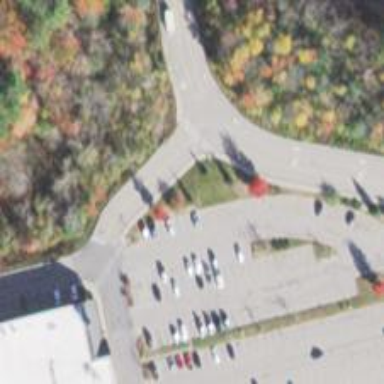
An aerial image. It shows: Service road with separate asphalt sidewalk.